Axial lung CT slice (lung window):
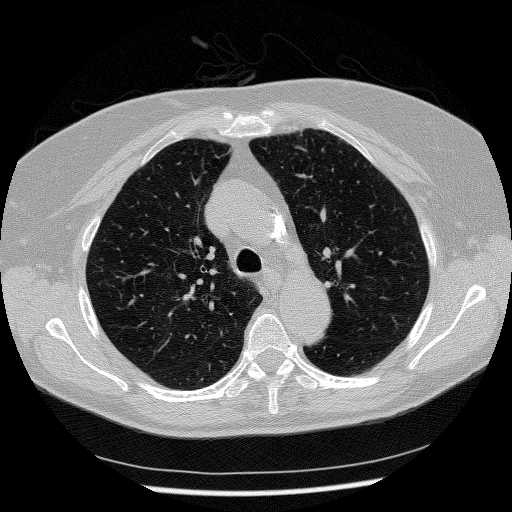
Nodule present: no